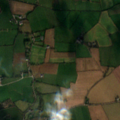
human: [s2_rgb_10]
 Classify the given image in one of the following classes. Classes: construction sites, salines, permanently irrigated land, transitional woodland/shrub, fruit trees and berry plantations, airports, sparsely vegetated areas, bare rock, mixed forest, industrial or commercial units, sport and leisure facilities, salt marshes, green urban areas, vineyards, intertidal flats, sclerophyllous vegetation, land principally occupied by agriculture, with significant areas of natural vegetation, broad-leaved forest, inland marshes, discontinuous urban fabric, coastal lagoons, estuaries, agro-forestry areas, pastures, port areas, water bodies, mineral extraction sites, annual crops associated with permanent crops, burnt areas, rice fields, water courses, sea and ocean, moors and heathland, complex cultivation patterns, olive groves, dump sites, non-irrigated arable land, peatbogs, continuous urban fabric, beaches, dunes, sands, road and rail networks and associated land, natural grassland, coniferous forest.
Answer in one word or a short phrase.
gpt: non-irrigated arable land, pastures